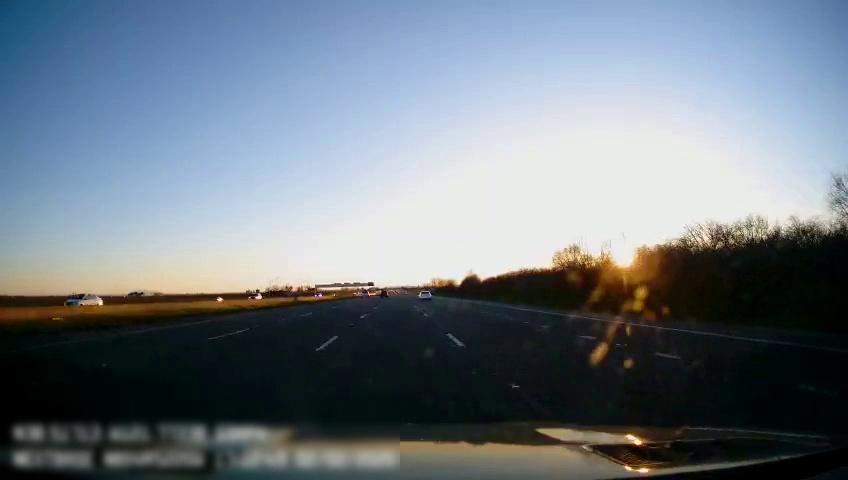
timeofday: Day
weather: Sunny
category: Drivable Space
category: Vehicles | Car
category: Vehicles | Car
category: Vehicles | Car
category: Vehicles | SUV
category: Lanes | Alternate Lane
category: Lanes | Alternate Lane
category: Lanes | Current Lane
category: Lanes | Current Lane
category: Lanes | Alternate Lane
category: Lanes | Alternate Lane